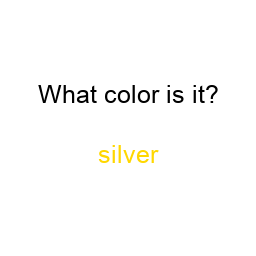
Color: gold
Color name shown: silver
Background color: white
Question text color: black